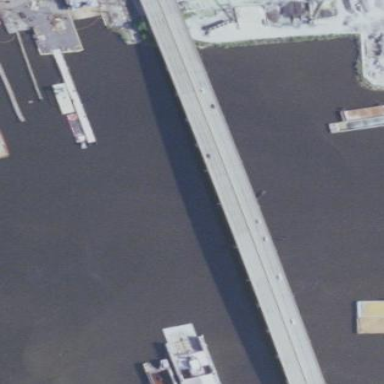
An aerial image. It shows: Man-made bridge.